Field crop: maize
Growth stage: 2
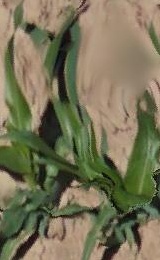
Species: maize